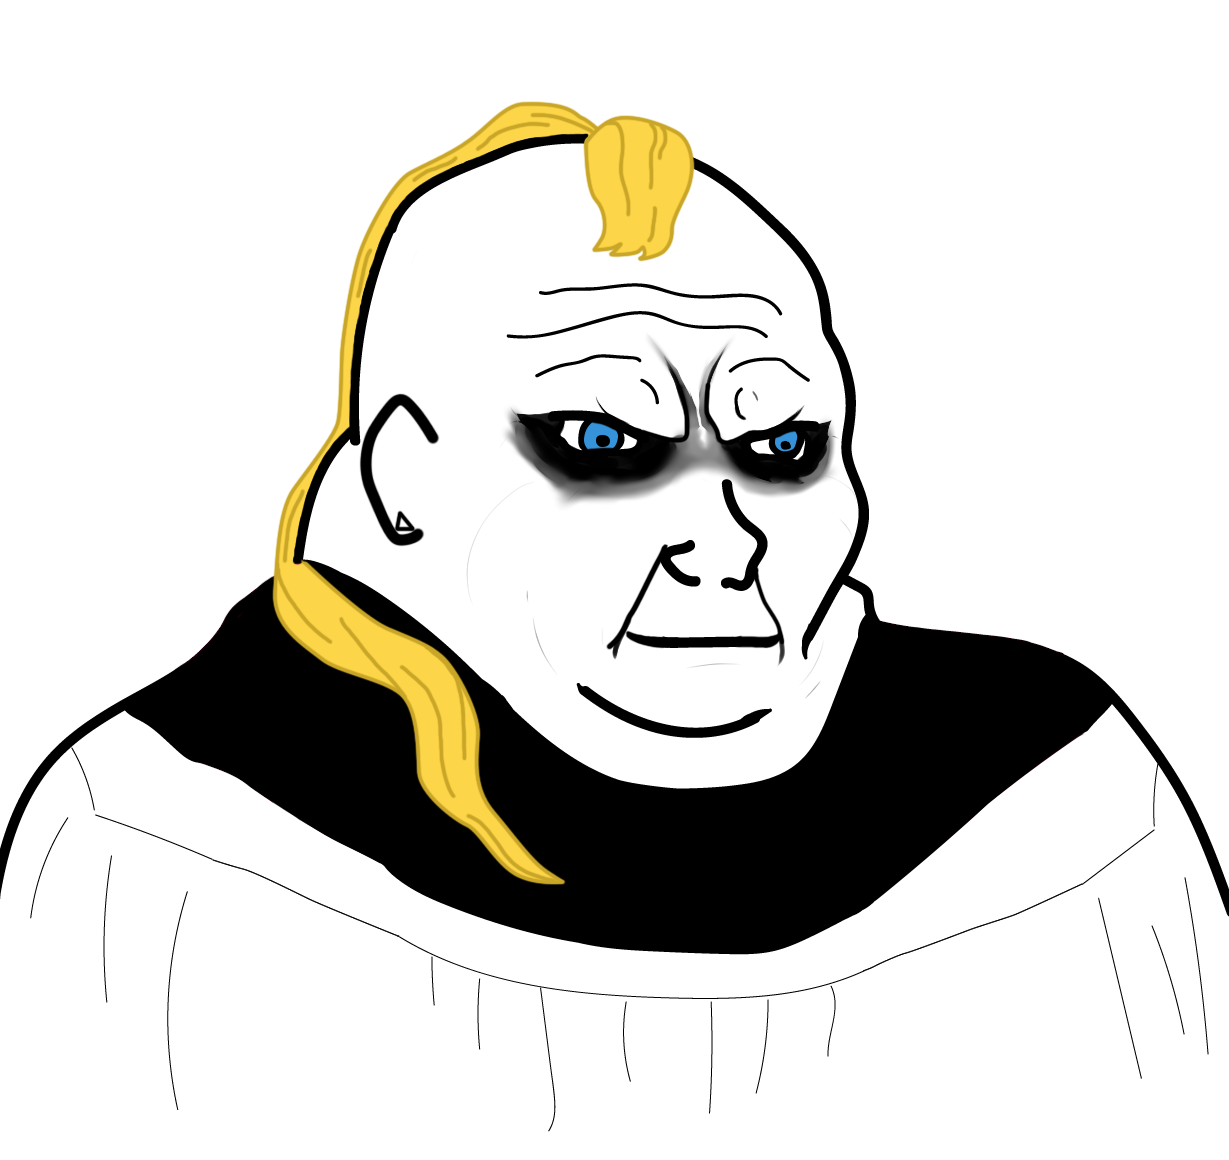
Label: 5_Blobjak